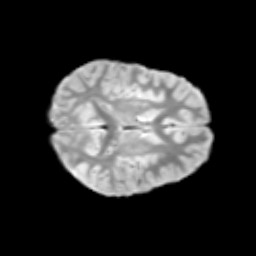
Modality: T2w
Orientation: axial
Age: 11
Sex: male
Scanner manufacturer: siemens
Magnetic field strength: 3 T
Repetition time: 3.8 s
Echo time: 0.07 s